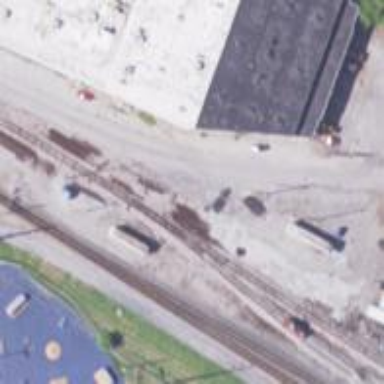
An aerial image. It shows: Railway siding for service.